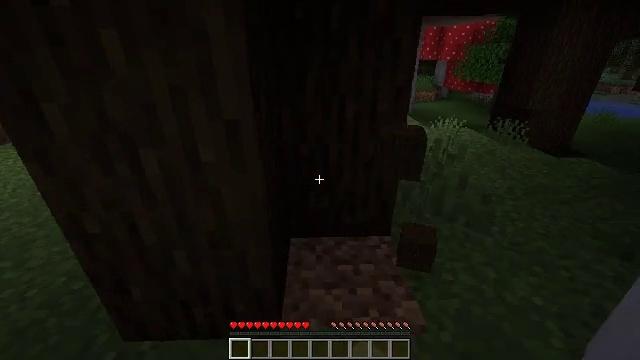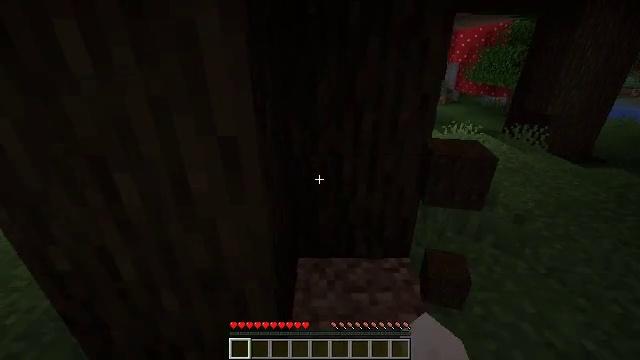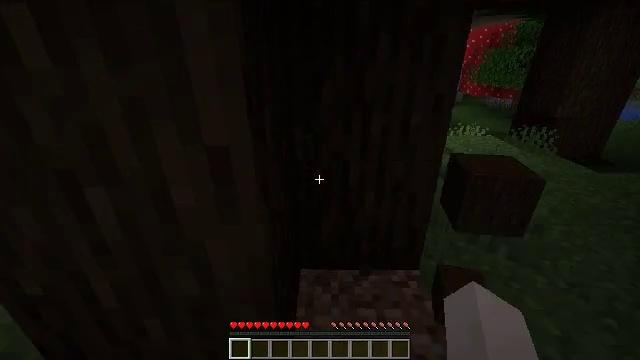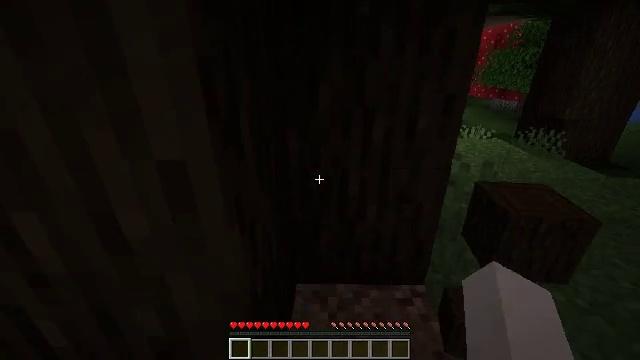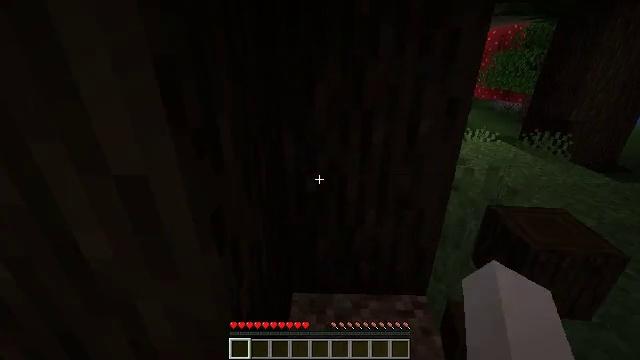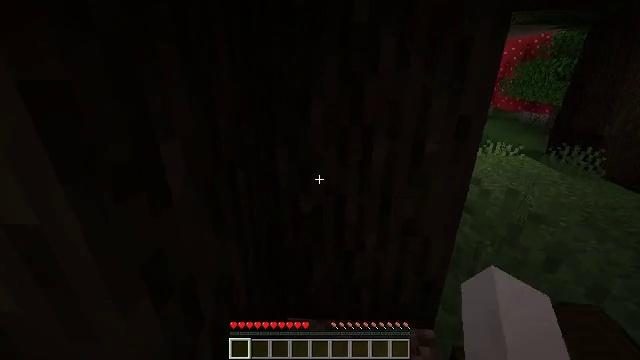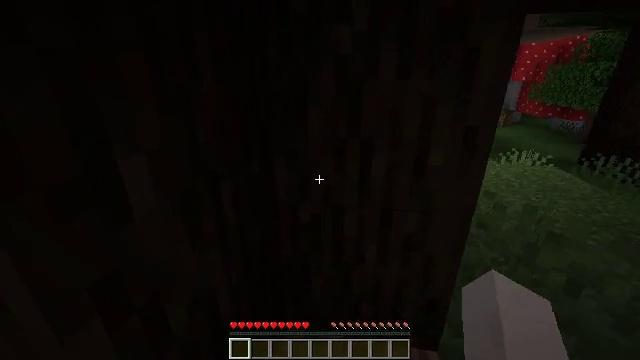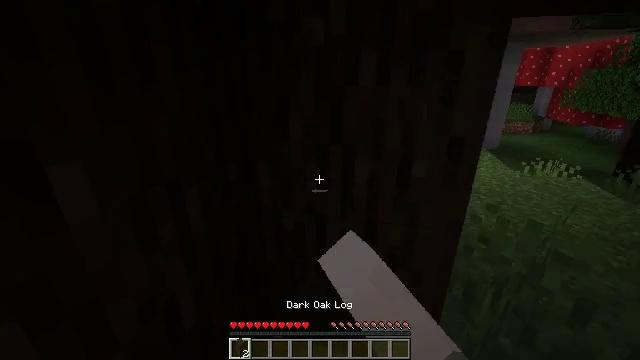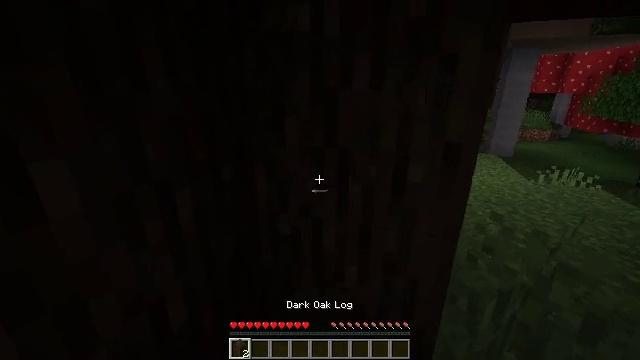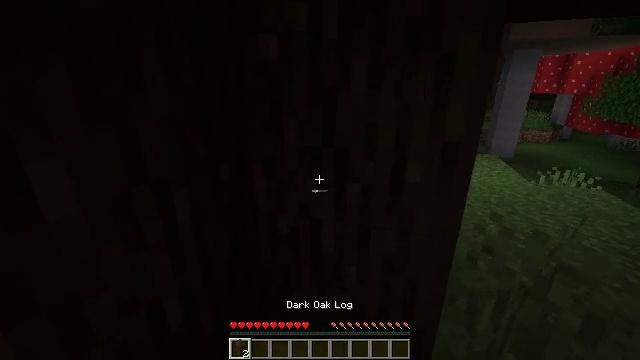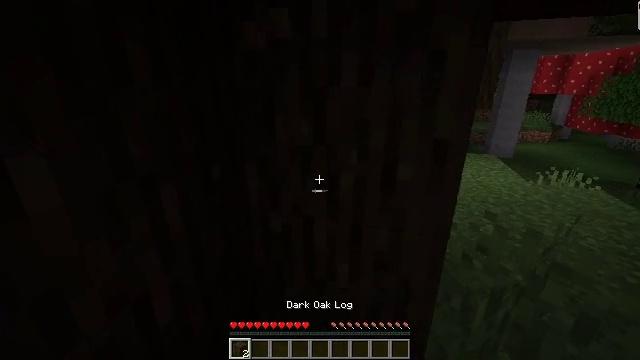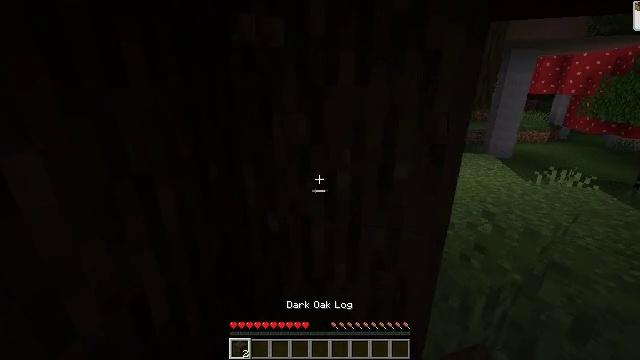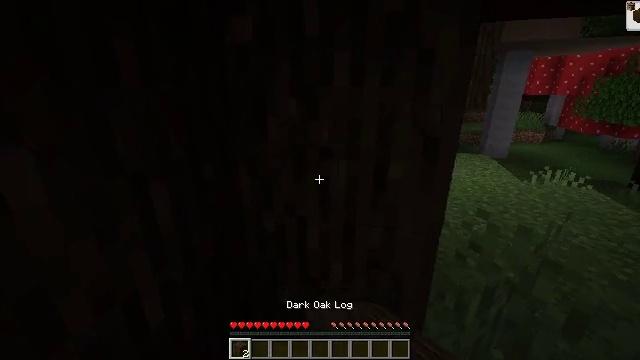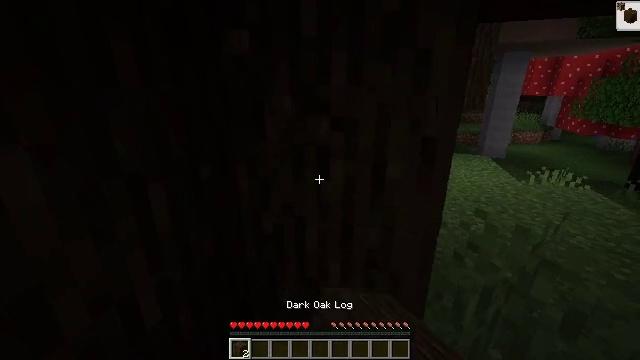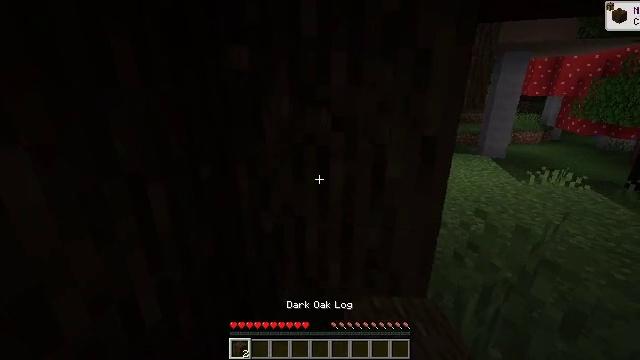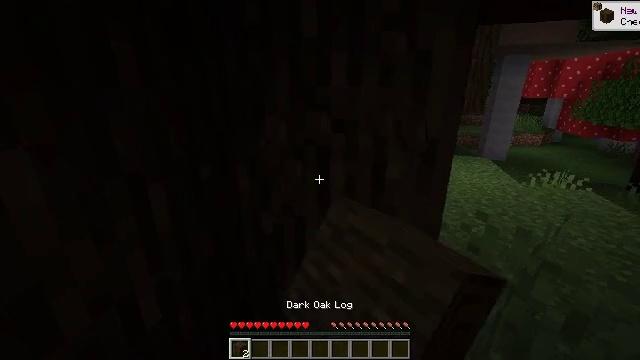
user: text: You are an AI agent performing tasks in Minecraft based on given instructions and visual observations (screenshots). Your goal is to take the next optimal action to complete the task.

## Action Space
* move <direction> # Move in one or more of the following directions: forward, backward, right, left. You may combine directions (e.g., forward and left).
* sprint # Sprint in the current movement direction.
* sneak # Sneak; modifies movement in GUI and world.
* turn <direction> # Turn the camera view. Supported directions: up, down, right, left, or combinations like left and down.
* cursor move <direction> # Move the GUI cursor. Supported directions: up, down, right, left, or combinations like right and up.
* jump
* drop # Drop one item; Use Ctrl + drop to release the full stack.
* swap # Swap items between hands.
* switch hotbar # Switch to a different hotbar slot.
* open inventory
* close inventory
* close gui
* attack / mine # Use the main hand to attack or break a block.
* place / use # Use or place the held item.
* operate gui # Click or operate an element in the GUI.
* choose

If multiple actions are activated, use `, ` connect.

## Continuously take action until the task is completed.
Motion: motion action
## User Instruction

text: Chop down the dark oak log.
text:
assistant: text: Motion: move forward, turn left
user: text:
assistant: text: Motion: move forward
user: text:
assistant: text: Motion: move forward and move right
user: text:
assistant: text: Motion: move forward and move right
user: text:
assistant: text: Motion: move forward and move right, turn left and up
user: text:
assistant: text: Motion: move right, turn left, attack / mine
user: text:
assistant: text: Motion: turn left, attack / mine
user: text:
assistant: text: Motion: turn left and up, attack / mine
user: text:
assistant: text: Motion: attack / mine
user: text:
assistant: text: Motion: attack / mine
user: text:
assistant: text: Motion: attack / mine
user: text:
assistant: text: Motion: attack / mine
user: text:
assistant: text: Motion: attack / mine
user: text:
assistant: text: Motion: attack / mine
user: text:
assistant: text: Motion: attack / mine
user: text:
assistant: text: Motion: attack / mine
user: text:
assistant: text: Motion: attack / mine
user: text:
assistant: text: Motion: attack / mine
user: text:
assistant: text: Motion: turn right and up, attack / mine
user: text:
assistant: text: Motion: attack / mine
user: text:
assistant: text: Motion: attack / mine
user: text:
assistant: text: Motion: attack / mine
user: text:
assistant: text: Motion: attack / mine
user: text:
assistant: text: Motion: attack / mine
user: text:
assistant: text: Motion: attack / mine
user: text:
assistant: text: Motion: attack / mine
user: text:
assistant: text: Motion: attack / mine
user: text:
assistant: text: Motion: attack / mine
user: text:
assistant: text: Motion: attack / mine
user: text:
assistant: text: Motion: attack / mine